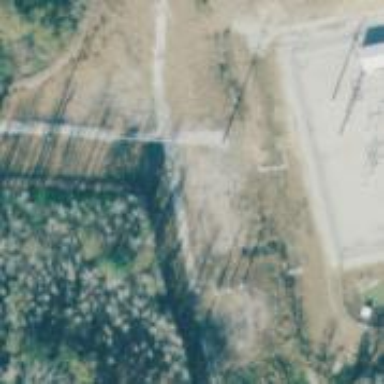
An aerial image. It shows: Power pole.